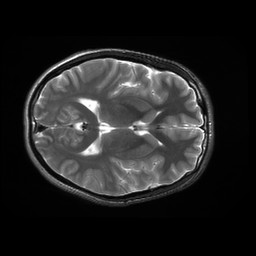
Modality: T2w
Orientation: axial
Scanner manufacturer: ge
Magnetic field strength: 3 T
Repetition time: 6.255 s
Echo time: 0.1014 s